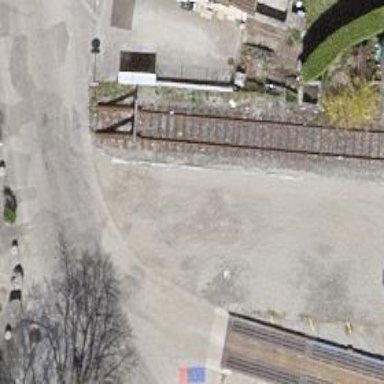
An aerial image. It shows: Railway buffer stop.